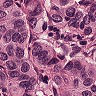
Metastatic tissue present: yes